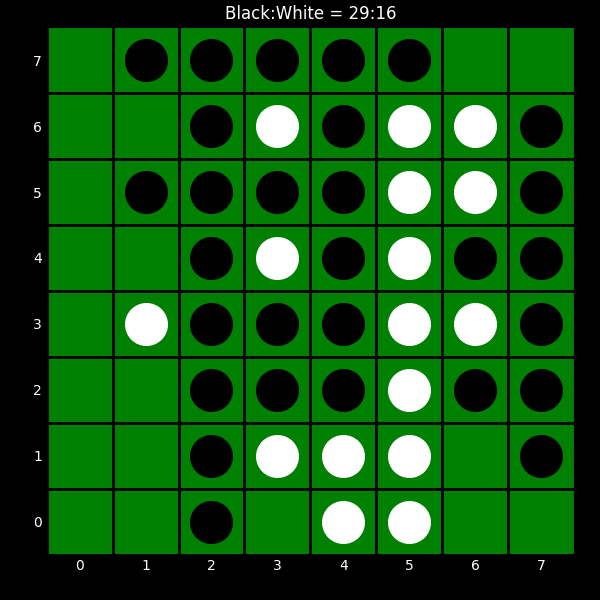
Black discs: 29
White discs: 16